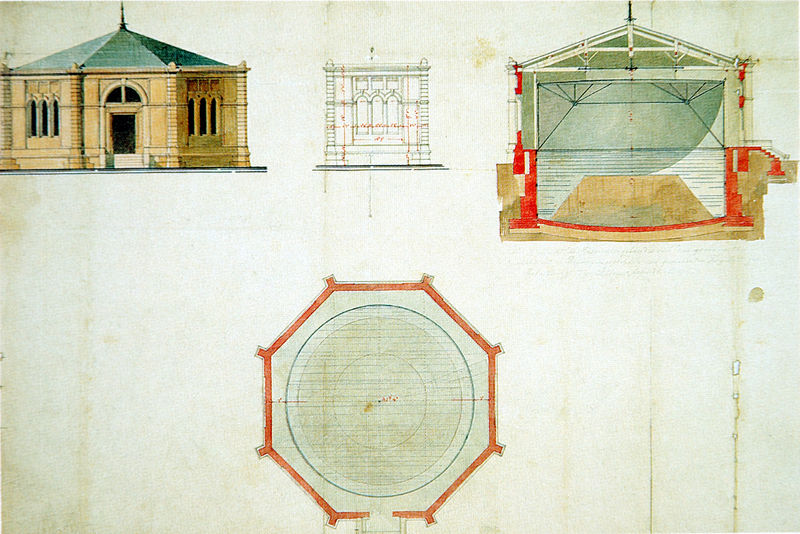
Titel: Gaswerk Hof, Gasometer, Aufriss, Detail, Schnitt und Grundriss
Standort: Hof
Institution: Bauamt
Schlagwörter: blau, schatten, weiß, gelb, grün, braun, fenster, grau, licht, skizze, säule, säulen, tür, zeichnung, dach, gebäude, haus, rot, beige, architektur, sockel, spitze, stein, kirche, innen, theater, front, kreis, rund, oktagon, papier, ecke, ansicht, bogen, fassade, mauer, farbe, vergilbt, linien, pilaster, saal, vogelperspektive, rundbogen, kuppel, treppe, spitz, symmetrie, vert, innenansicht, stufen, lichteinfall, tor, halle, aufsicht, oben, wände, bad, eingang, kloster, dom, draufsicht, schnitt, kupfer, text, beschriftung, entwurf, kathedrale, ecken, aussenansicht, maison, grab, romanik, konstruktion, kapelle, aussen, plan, tempel, pavillon, pyramide, pavillion, querschnitt, oktogon, achteck, achteckig, basilika, rekonstruktion, pierres, grundriss, aufriss, zeichung, bauplan, rondell, zentralbau, rundbau, skitte, aufschnitt, reithalle, architecture, esquisse, dessin, entrée, porte, grunsriss, maße, ansichten, coloriert, synagoge, façade, planzeichnung, mur, okatgon, oktaeder, gebääude, marbre, circulaire, durchmesser, escaliers, zweichnung, ancien, badehaus, cirque, aufmaß, 8, durchmessere, bâtiment, bâtiments, kloister, rong